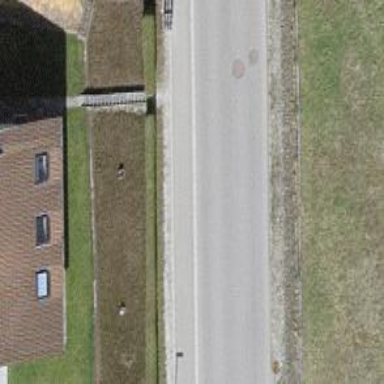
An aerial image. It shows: Hedge acting as barrier.